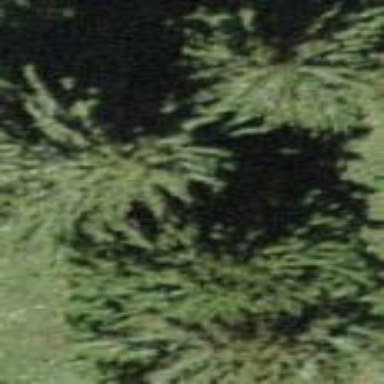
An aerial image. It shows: Evergreen needle-leaved forest.